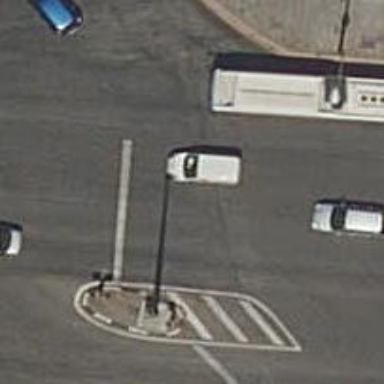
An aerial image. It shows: Road with traffic signals.